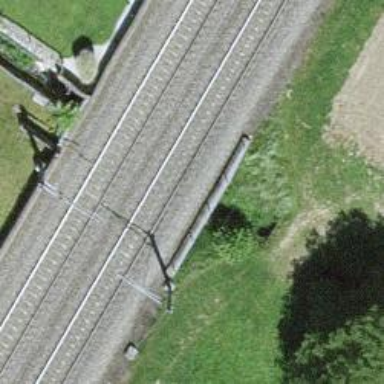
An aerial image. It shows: Bridge with electrified rail tracks and contact line.